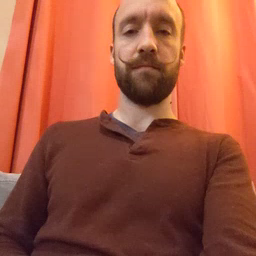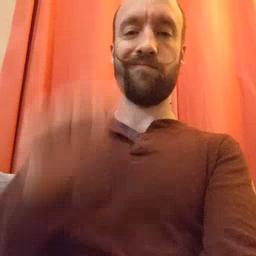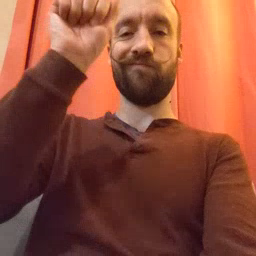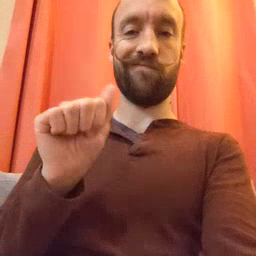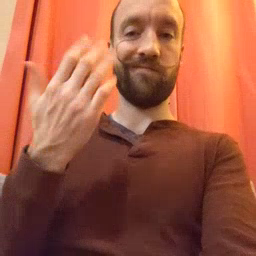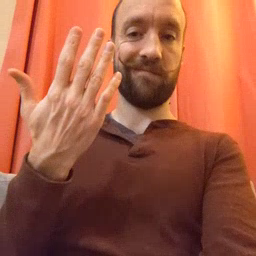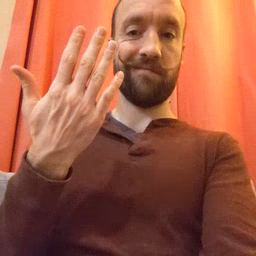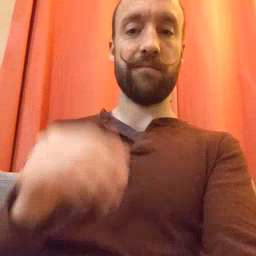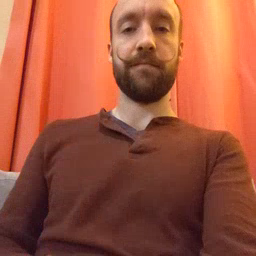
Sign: mitten